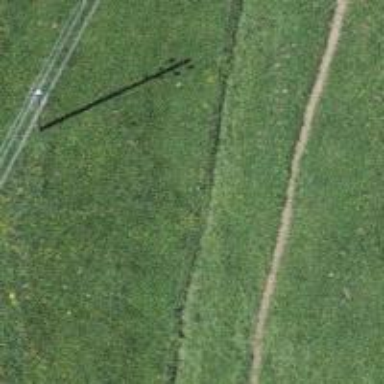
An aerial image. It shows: Power pole.